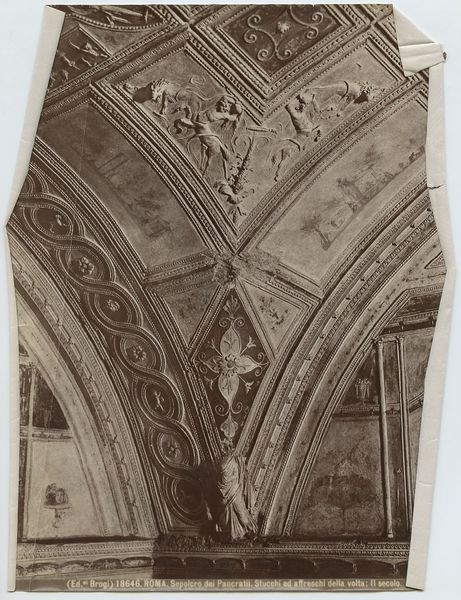
Künstler: Giacomo Brogi
Standort: Hamburg
Institution: Museum für Kunst und Gewerbe Hamburg
Schlagwörter: stadt, ort, dorf, stuck, foto, fotografie, photographie, stadtansicht, photo, grab, details, grabmal, architekturfotografie, albumin, lichtbild, dokumentarfotografie, historische, architekturphotographie, bildwerke, angewandte und bildende kunst, hessische systematik, schwarzweißpositivverfahren, silbersalzverfahren, schwarzweißfotografie, berichtende, gebäude, örtlichkeit, straße, stätte, grabstätte, albuminpapier, gewölbe, pankratier